Question: I want to Create the Layout like the Following Image with Material CardView and Custom Floating Action Button:
And I was developed upto this Layout xml file as follows :
'''
<?xml version="1.0" encoding="utf-8"?>
<FrameLayout xmlns:android="http://schemas.android.com/apk/res/android"
xmlns:app="http://schemas.android.com/apk/res-auto"
xmlns:fab="http://schemas.android.com/apk/res-auto"
android:layout_width="match_parent"
android:layout_height="wrap_content">
<RelativeLayout
android:id="@+id/mainview"
android:layout_width="match_parent"
android:layout_height="wrap_content"
android:orientation="vertical">
<android.support.v7.widget.CardView
android:id="@+id/cv"
android:layout_width="match_parent"
android:layout_height="wrap_content"
app:cardCornerRadius="2dp"
app:cardElevation="2dp"
android:layout_marginBottom="@dimen/cardMarginVertical"
android:layout_marginLeft="@dimen/cardMarginHorizontal"
android:layout_marginRight="@dimen/cardMarginHorizontal"
android:layout_marginTop="@dimen/cardMarginVertical"
app:cardPreventCornerOverlap="false"
app:contentPadding="0dp">
<com.github.florent37.materialviewpager.sample.ExpandableTextView
android:id="@+id/expandingTextView"
android:layout_width="match_parent"
android:layout_height="wrap_content"
android:textSize="15dp"
android:layout_marginLeft="10dp"
android:layout_marginTop="10dp"
android:layout_marginRight="10dp"
android:layout_marginBottom="10dp"
android:text="@string/longText" />
<RelativeLayout
android:id="@+id/buttonlayout"
android:layout_width="match_parent"
android:layout_height="wrap_content"
android:layout_below="@+id/expandingTextView"
android:layout_gravity="bottom"
android:background="@android:color/transparent">
<com.getbase.floatingactionbutton.FloatingActionButton
android:id="@+id/action_c"
android:layout_width="wrap_content"
android:layout_height="wrap_content"
fab:fab_colorNormal="#fff"
android:layout_alignParentRight="true"
fab:fab_colorPressed="#fff"
android:visibility="visible" />
</RelativeLayout>
</android.support.v7.widget.CardView>
</RelativeLayout>
</FrameLayout>
'''
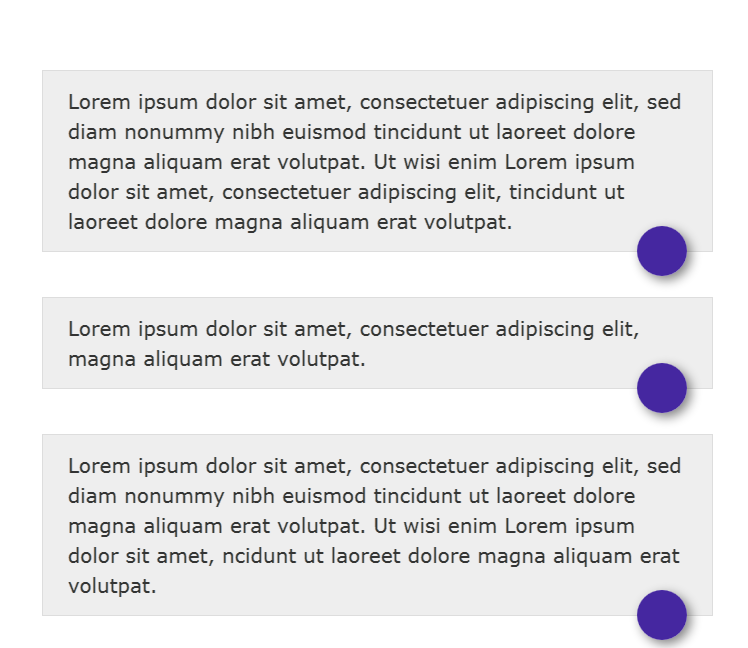
Answer: To implement UI like your picture, some code like below can help.
Parameters 'layout_anchor' and 'layout_anchorGravity' in 'FloatingActionButton' are the point.
'''
<?xml version="1.0" encoding="utf-8"?>
<android.support.design.widget.CoordinatorLayout xmlns:android="http://schemas.android.com/apk/res/android"
xmlns:app="http://schemas.android.com/apk/res-auto"
android:orientation="vertical"
android:layout_width="match_parent"
android:layout_height="match_parent">
<android.support.v4.widget.NestedScrollView
android:layout_width="match_parent"
android:layout_height="match_parent"
app:layout_behavior="@string/appbar_scrolling_view_behavior">
<android.support.v7.widget.CardView
android:id="@+id/cv"
android:layout_width="match_parent"
android:layout_height="wrap_content"
android:layout_margin="16dp">
<TextView
android:layout_width="match_parent"
android:layout_height="wrap_content"
android:text="The Android Support Library package is a set of code libraries that provide backward-compatible versions of Android framework APIs as well as features that are only available through the library APIs. Each Support Library is backward-compatible to a specific Android API level. This design means that your applications can use the libraries' features and still be compatible with devices running Android 1.6 (API level 4) and up." />
</android.support.v7.widget.CardView>
</android.support.v4.widget.NestedScrollView>
<android.support.design.widget.FloatingActionButton
android:layout_height="wrap_content"
android:layout_width="wrap_content"
app:layout_anchor="@id/cv"
app:layout_anchorGravity="right|end|bottom"
android:layout_margin="16dp"
android:clickable="true"/>
</android.support.design.widget.CoordinatorLayout>
'''
Edit:
Early answer had some bug in Android 5.0.1 and 5.0.2, FAB would show below CardView.
Add 'NestedScrollView' with 'layout_behavior' outside 'CardView' to work in Android 5.0.1 and 5.0.2